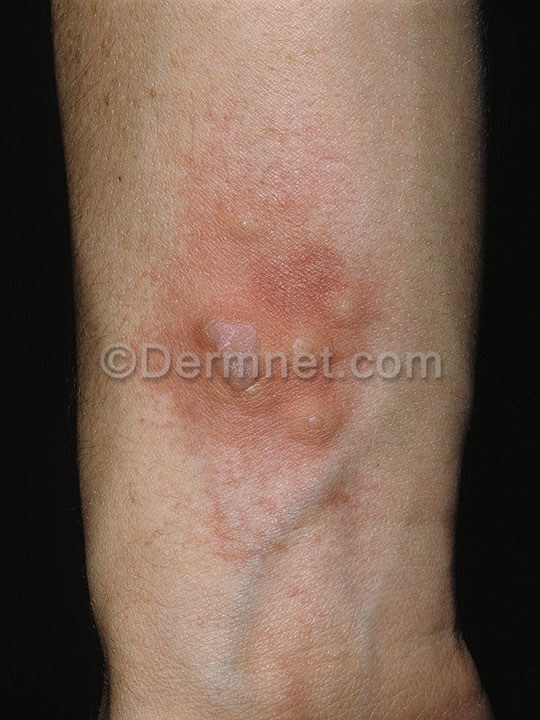
Disease: Warts Molluscum and other Viral Infections